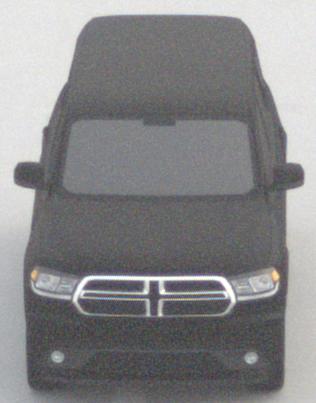
Make: Dodge
Model: Durango
Detailed model: Gen. 3
Model produced from: 2010
Doors: 5
Color: black
Road condition: dry road
Daytime: morning or afternoon
Contrast: low contrast